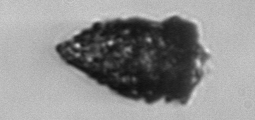
Label: Tintinnopsis